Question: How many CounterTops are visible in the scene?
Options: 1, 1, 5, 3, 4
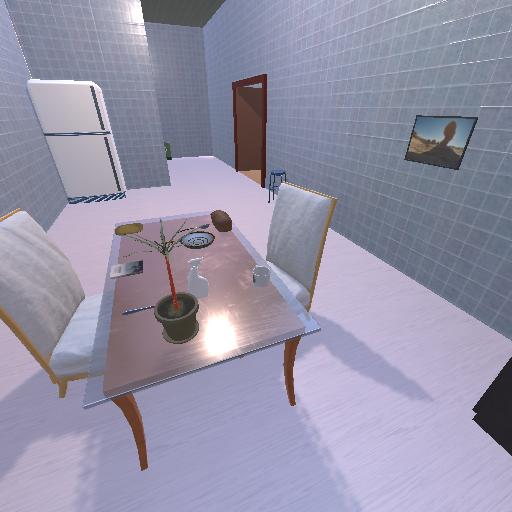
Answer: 1